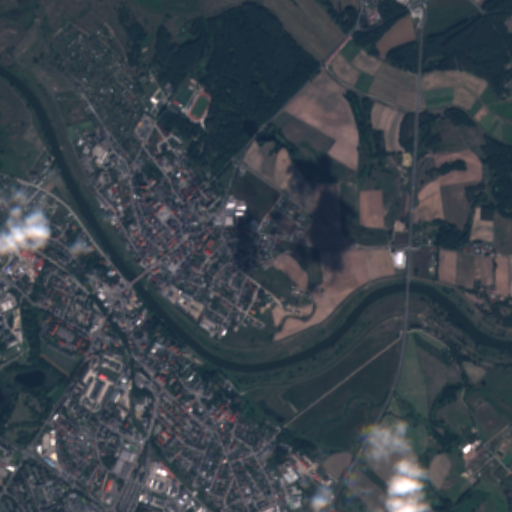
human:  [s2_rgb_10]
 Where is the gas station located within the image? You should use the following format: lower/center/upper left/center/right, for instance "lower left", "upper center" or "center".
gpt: The gas station is located in the center left of the image.
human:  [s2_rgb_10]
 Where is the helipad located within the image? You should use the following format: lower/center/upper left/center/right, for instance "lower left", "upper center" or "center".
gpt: The helipad is located in the lower left of the image.
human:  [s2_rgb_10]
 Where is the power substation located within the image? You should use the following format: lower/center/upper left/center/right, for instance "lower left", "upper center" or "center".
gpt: The power substation is located in the lower left of the image.
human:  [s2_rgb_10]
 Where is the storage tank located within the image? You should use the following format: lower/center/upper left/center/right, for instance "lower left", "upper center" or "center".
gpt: The storage tank is located in the lower left of the image.
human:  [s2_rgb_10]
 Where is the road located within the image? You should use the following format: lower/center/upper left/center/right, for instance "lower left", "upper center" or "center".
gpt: There is no road in the image.